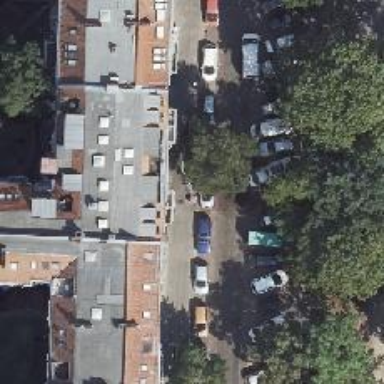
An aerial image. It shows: Bicycle parking located on the sidewalk.